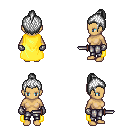
a pixel art fantasy rpg character, female body template, human, tanned skin, yellow cape, metal pants, white short topknot hairstyle, metal gloves, dagger, four views (front, back, left, right), 2x2 character sprite sheet, small pixel art, hard edges, no anti-aliasing